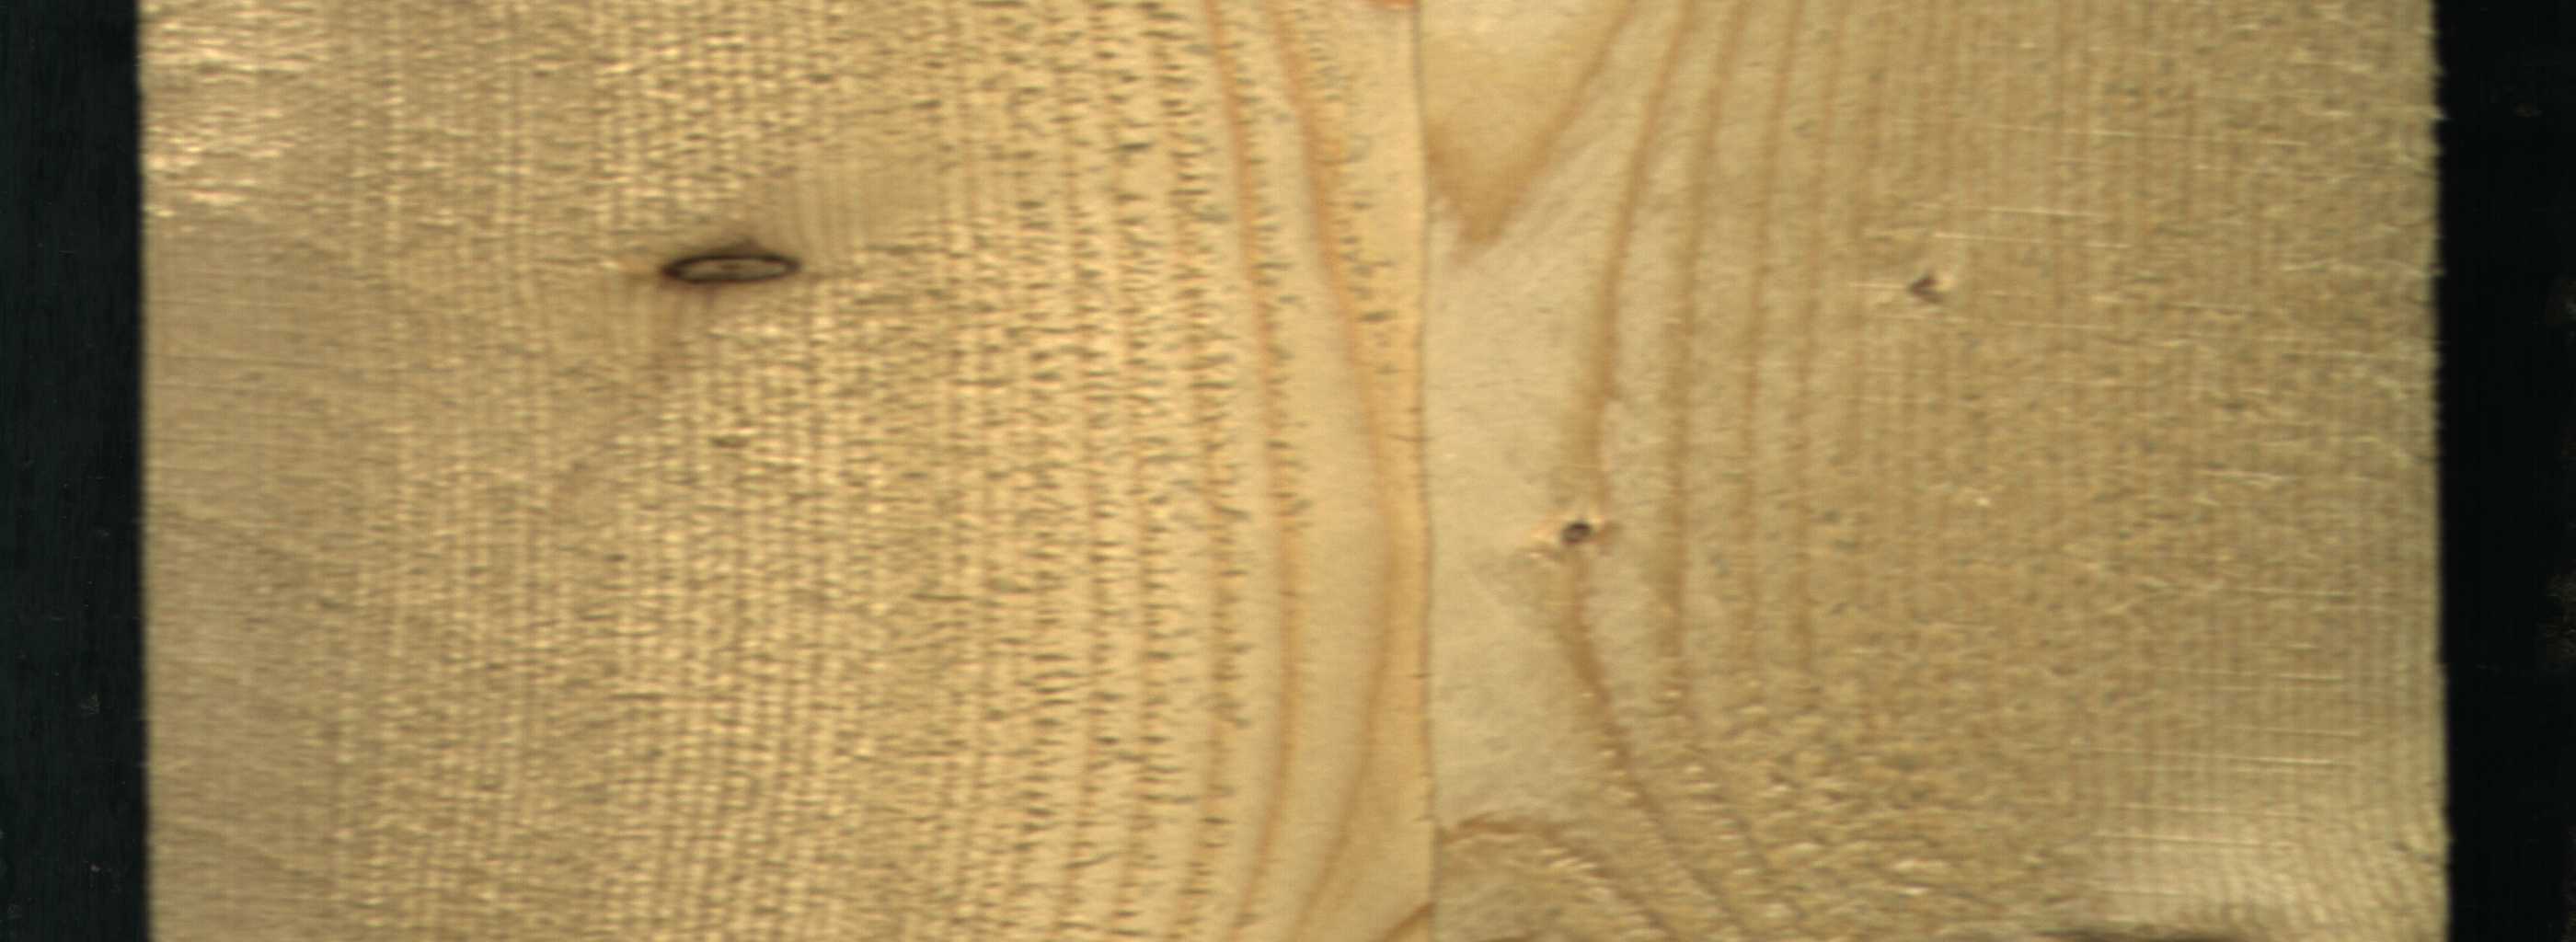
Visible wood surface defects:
Dead_Knot
Live_Knot
Live_Knot